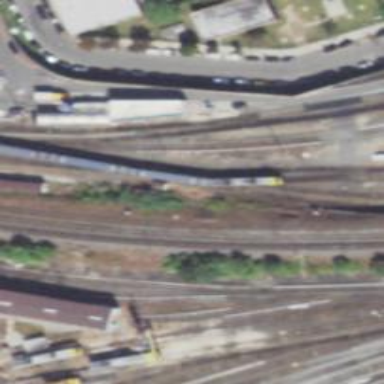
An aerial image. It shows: Railway yard.